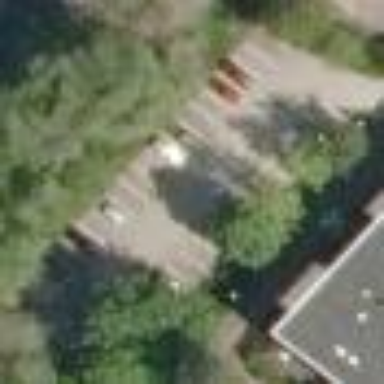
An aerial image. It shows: Paved parking area.